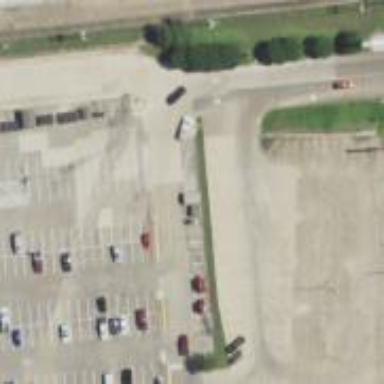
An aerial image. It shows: Parking area.